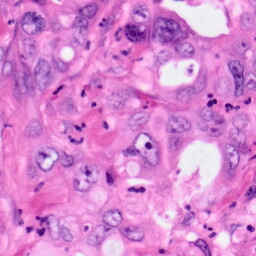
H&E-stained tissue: Pancreatic